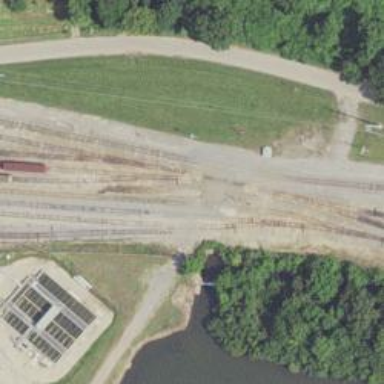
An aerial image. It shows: Level crossing along the railway.